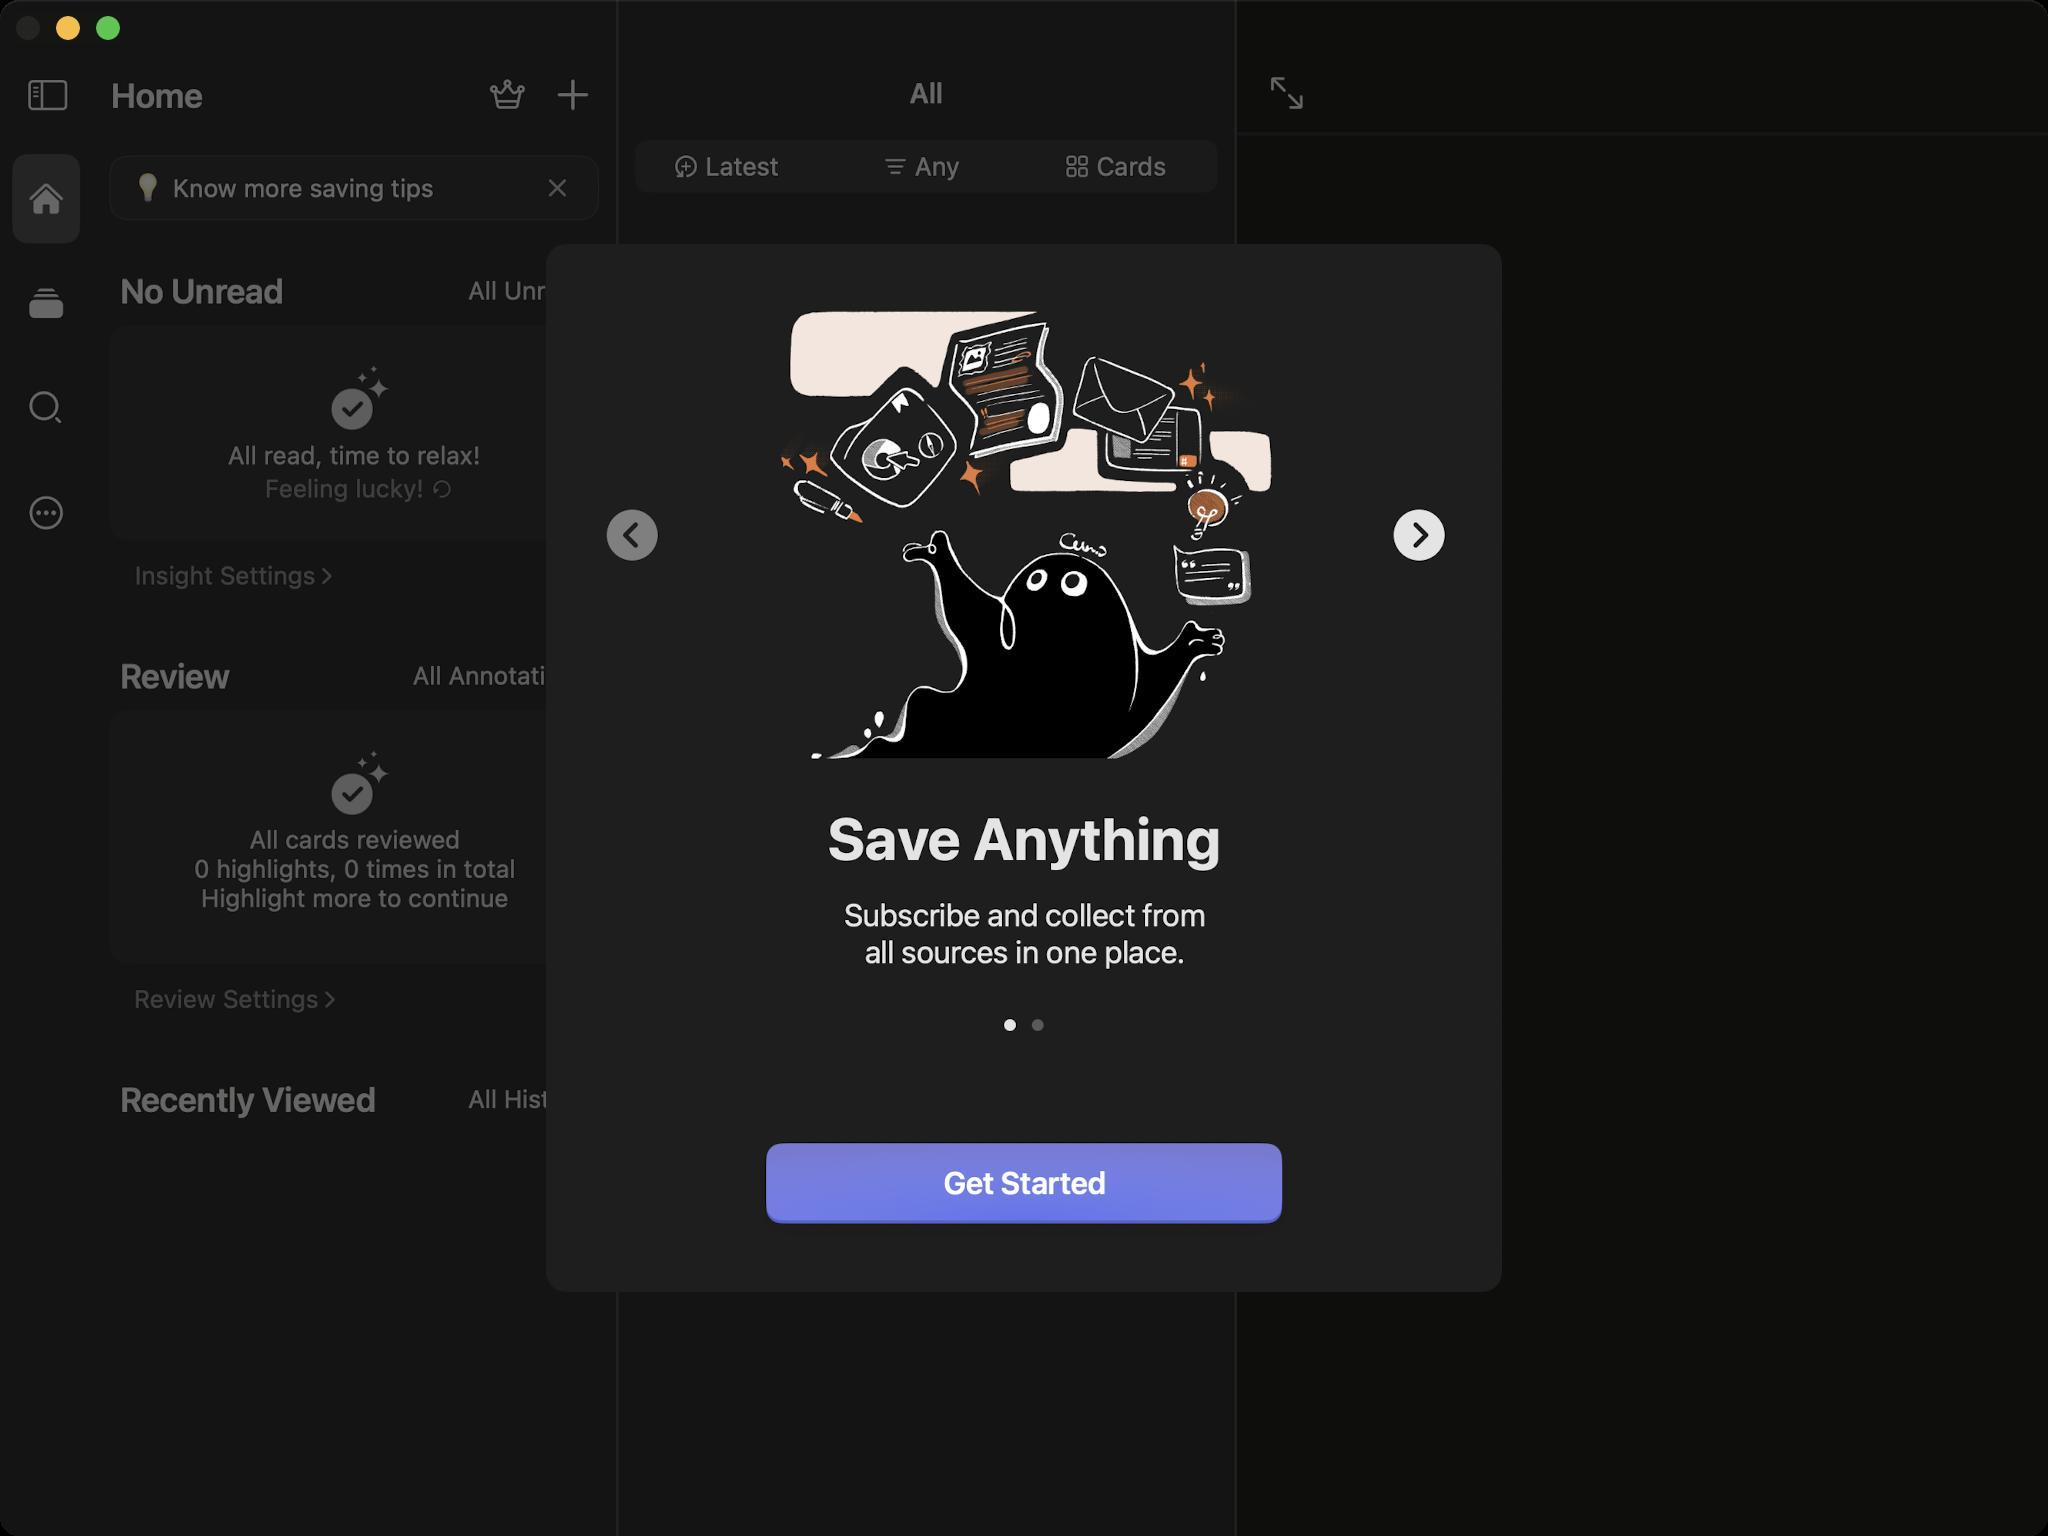
Accessibility tree:
{"name": "Cubox", "role": "AXWindow", "description": null, "role_description": "standard window", "value": null, "position": "352.00;95.00", "size": "1024;768", "children": [{"name": null, "role": "AXGroup", "description": null, "role_description": "group", "value": null, "position": "0.00;0.00", "size": "1024;768", "children": [{"name": null, "role": "AXGroup", "description": null, "role_description": "group", "value": null, "position": "0.00;0.00", "size": "1024;768", "children": []}]}, {"name": null, "role": "AXButton", "description": null, "role_description": "close button", "value": null, "position": "7.00;6.00", "size": "14;16", "children": []}, {"name": null, "role": "AXButton", "description": null, "role_description": "zoom button", "value": null, "position": "47.00;6.00", "size": "14;16", "children": [{"name": null, "role": "AXGroup", "description": null, "role_description": "group", "value": null, "position": "47.00;6.00", "size": "14;16", "children": []}]}, {"name": null, "role": "AXButton", "description": null, "role_description": "minimize button", "value": null, "position": "27.00;6.00", "size": "14;16", "children": []}, {"name": null, "role": "AXSheet", "description": null, "role_description": "sheet", "value": null, "position": "273.00;122.00", "size": "478;524", "children": [{"name": null, "role": "AXGroup", "description": null, "role_description": "group", "value": null, "position": "273.00;122.00", "size": "478;524", "children": [{"name": null, "role": "AXGroup", "description": null, "role_description": "group", "value": null, "position": "273.00;122.00", "size": "478;524", "children": [{"name": null, "role": "AXGroup", "description": null, "role_description": "group", "value": null, "position": "273.00;122.00", "size": "478;524", "children": [{"name": null, "role": "AXStaticText", "description": "Save Anything", "role_description": "text", "value": null, "position": "413.91;400.74", "size": "197;36", "children": []}, {"name": null, "role": "AXStaticText", "description": "Subscribe and collect from all sources in one place.", "role_description": "text", "value": null, "position": "389.27;446.17", "size": "246;42", "children": []}, {"name": null, "role": "AXButton", "description": "guideL", "role_description": "button", "value": null, "position": "302.26;253.67", "size": "28;28", "children": []}, {"name": null, "role": "AXButton", "description": "guideR", "role_description": "button", "value": null, "position": "695.73;253.67", "size": "28;28", "children": []}, {"name": null, "role": "AXSlider", "description": null, "role_description": "slider", "value": "page 1 of 2", "position": "473.97;502.38", "size": "76;24", "children": []}, {"name": null, "role": "AXStaticText", "description": "Get Started", "role_description": "text", "value": null, "position": "471.66;582.46", "size": "82;18", "children": []}]}]}]}]}]}